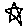
Label: star